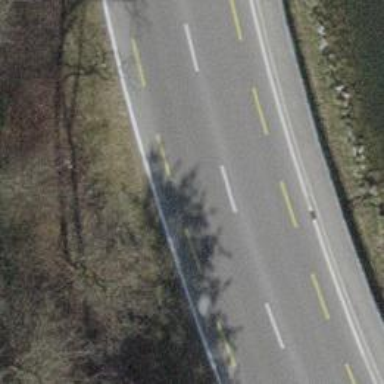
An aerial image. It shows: Primary highway with dedicated lane for cyclists.